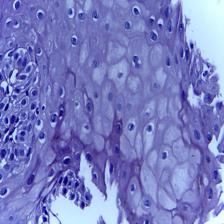
Diagnosis: Normal